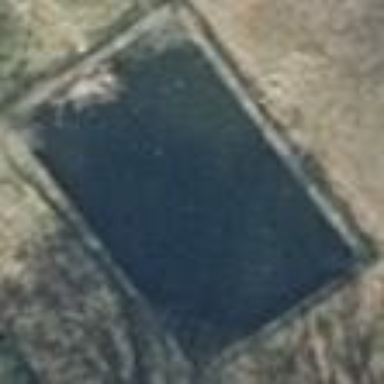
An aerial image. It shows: Pond with natural water.